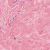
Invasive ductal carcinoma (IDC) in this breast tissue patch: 0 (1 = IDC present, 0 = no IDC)